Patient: sex M, age 65
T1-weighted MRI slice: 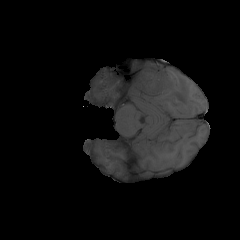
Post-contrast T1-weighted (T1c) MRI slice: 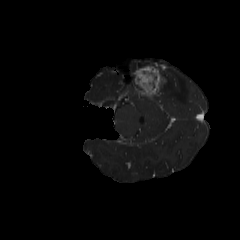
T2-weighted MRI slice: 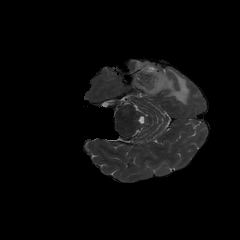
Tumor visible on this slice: yes
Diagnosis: Glioblastoma, IDH-wildtype
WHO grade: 4